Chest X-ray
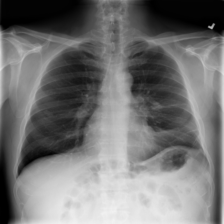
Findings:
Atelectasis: negative
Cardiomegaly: negative
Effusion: negative
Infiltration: positive
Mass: negative
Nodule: negative
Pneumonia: negative
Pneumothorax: negative
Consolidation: negative
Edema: negative
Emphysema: negative
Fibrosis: negative
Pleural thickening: negative
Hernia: negative